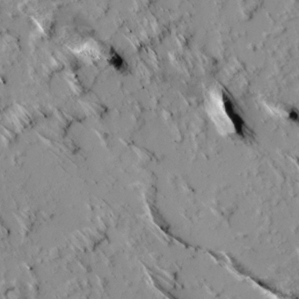
Label: non_frost